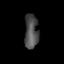
Tissue: lung
Cell type: Fibroblasts
Senescence score: 0.6176
Nuclear area (px): 455
Mean DAPI intensity: 78.996